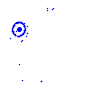
Particle: pion